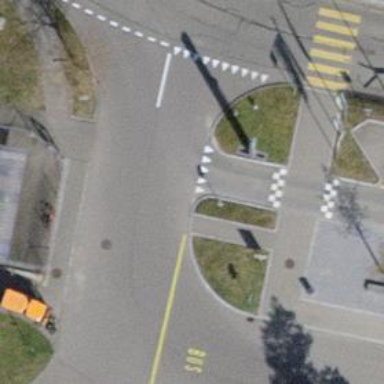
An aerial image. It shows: Uncontrolled and unmarked road crossing.